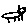
Label: cat